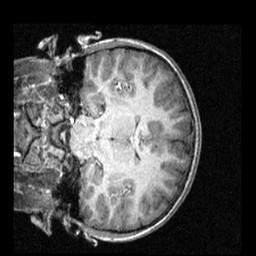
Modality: T1w
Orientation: coronal